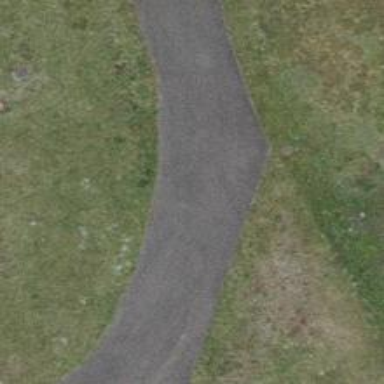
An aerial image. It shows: Path.